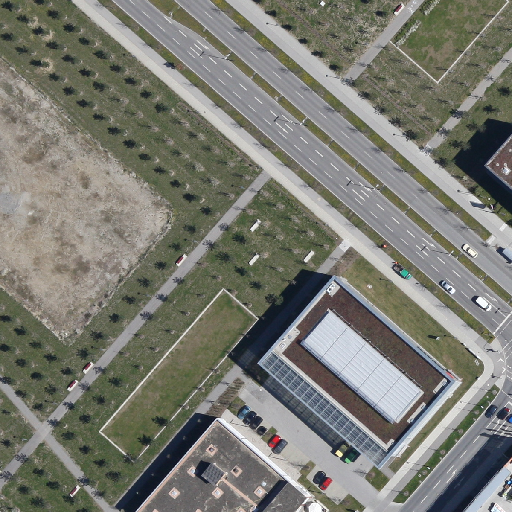
Referring expression: light-duty vehicle in the parking area